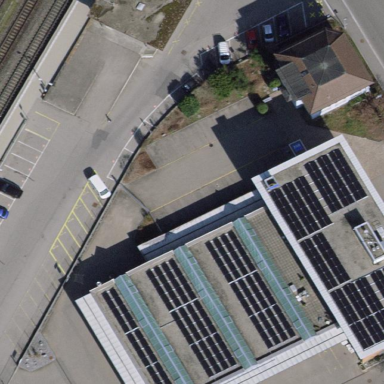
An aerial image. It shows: Commercial building with flat roof.